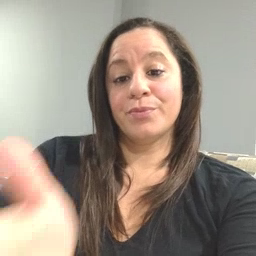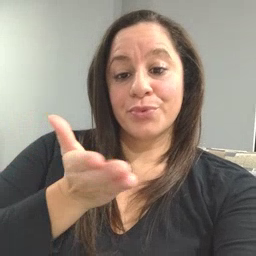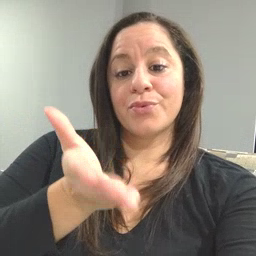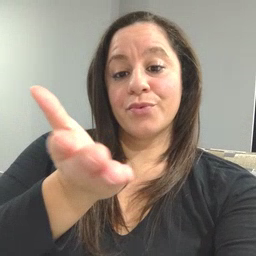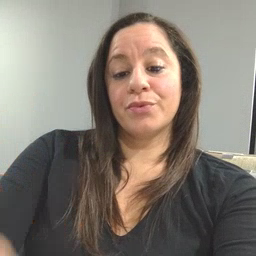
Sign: boat